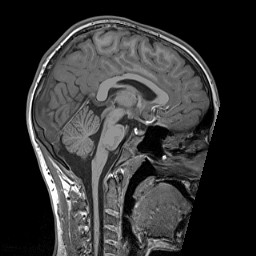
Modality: T1w
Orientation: sagittal
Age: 13
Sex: male
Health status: ill